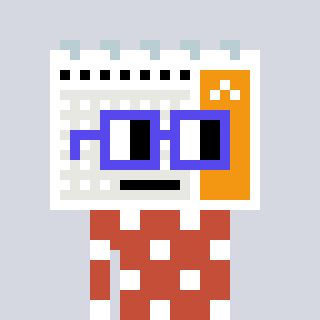
a pixel art character with square blue glasses, a calendar-shaped head and a rust-colored body on a cool background